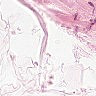
Metastatic tissue present: no